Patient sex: F
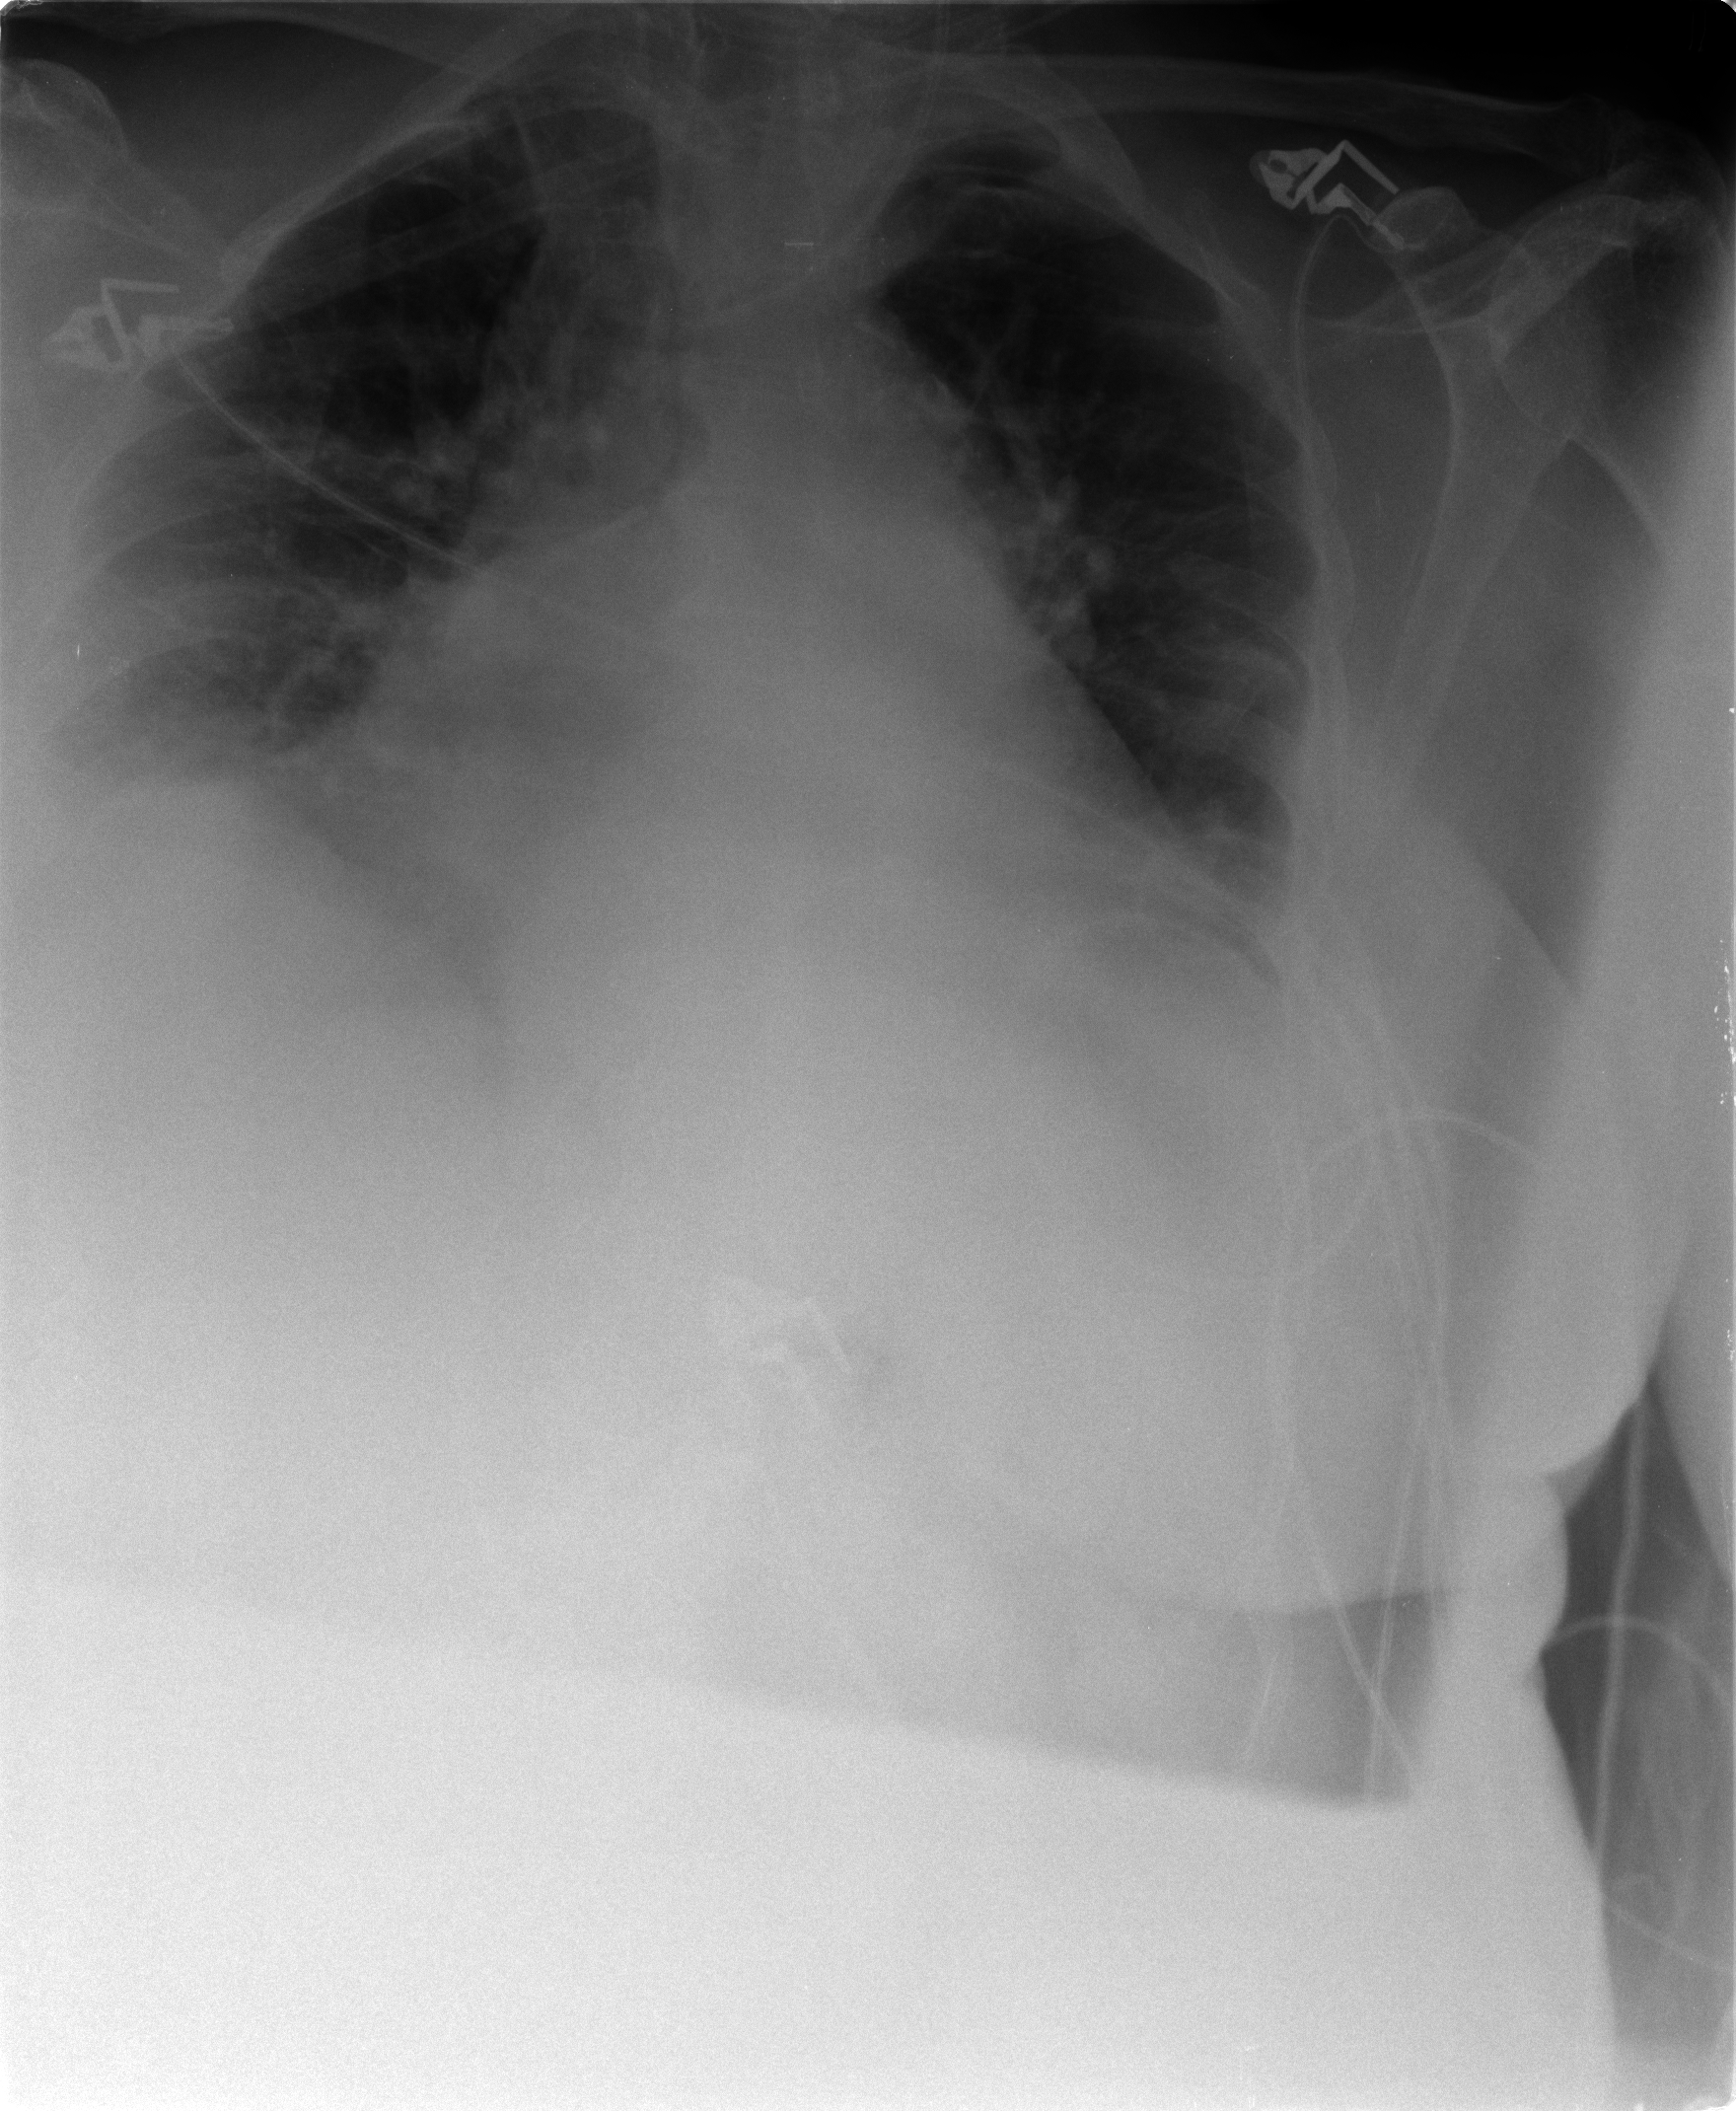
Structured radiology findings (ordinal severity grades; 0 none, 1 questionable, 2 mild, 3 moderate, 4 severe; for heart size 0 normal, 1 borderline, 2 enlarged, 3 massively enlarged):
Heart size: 3
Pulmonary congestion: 2
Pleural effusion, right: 1
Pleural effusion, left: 1
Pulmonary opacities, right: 0
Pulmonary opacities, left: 0
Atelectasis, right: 1
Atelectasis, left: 1